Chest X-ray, PA view. Patient: 25 years old, sex M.
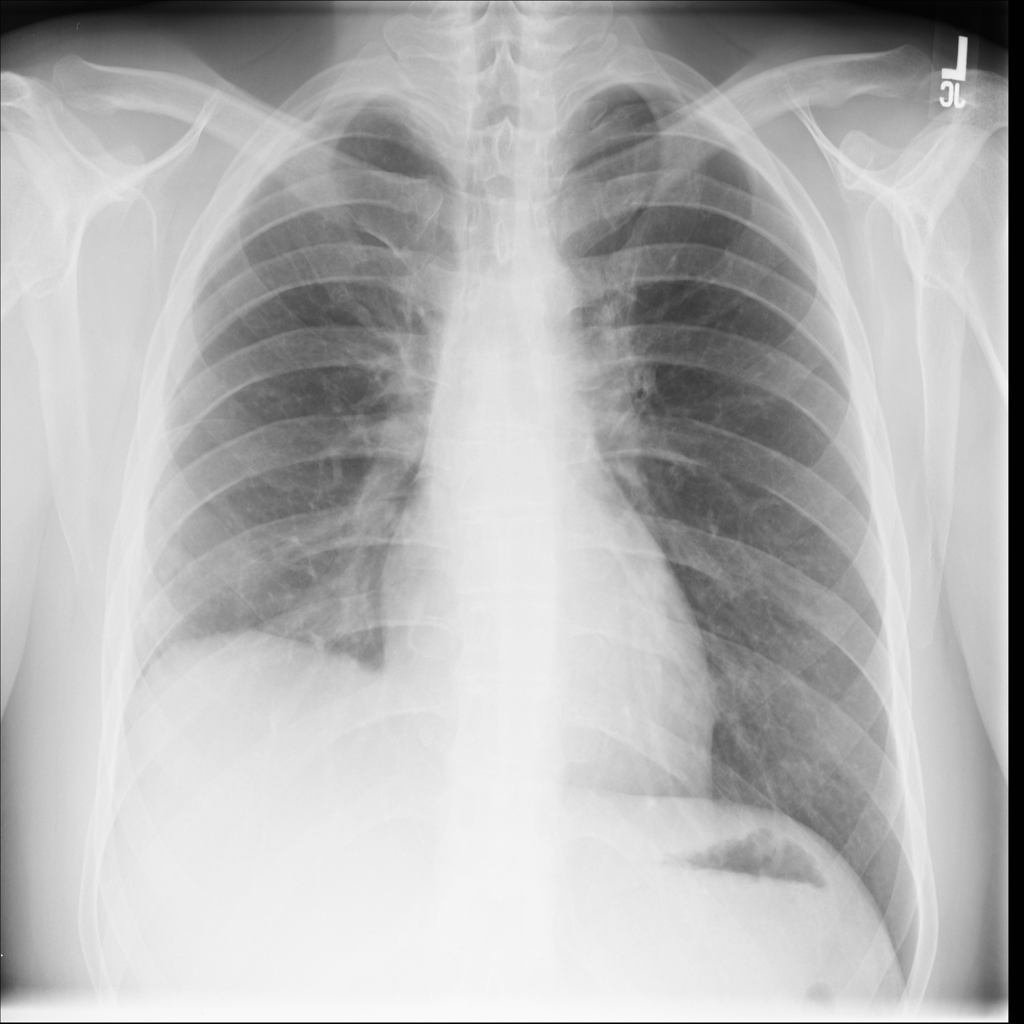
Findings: No Finding